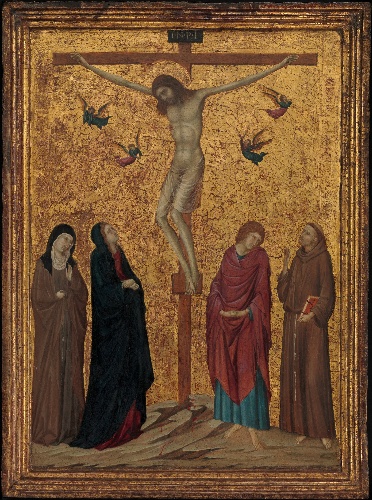
Title: The Crucifixion
Artist: Ugolino da Siena
Artist bio: Italian, Siena, active by 1317–died ?1339/49
Date: ca. 1315–20
Object type: Painting
Classification: Paintings
Medium: Tempera on wood, gold ground
Dimensions: Overall, with engaged frame, 25 1/4 x 18 5/8 in. (64.1 x 47.3 cm), painted surface 22 1/4 x 15 3/4 in. (56.5 x 40 cm)
Department: European Paintings
Credit line: Bequest of George Blumenthal, 1941
Accession year: 1941
Repository: Metropolitan Museum of Art, New York, NY
Tags: Men|Women|Crucifixion|Christ|Saint Francis|Saint John the Evangelist|Virgin Mary